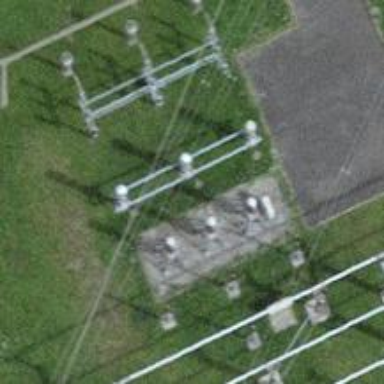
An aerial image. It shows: Power line with 3 cables. It is situated in bay.